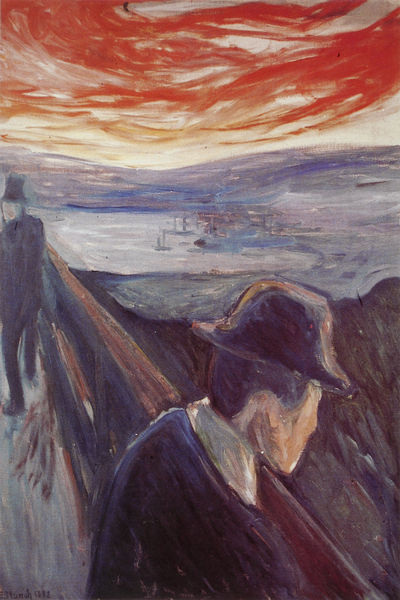
Titel: Verzweiflung
Künstler: Edvard Munch
Standort: Stockholm
Institution: Thielska Galleriet
Schlagwörter: berg, blau, dunkel, himmel, mann, meer, wasser, weiß, gelb, grün, menschen, see, stadt, ufer, braun, holz, hut, hüte, männer, orange, profil, schwarz, blick, rot, zaun, expressionismus, leute, malerei, symbolismus, zylinder, hemd, kragen, stehen, trauer, portrait, porträt, schauen, signatur, dämmerung, einsamkeit, ferne, horizont, hügel, wind, brücke, brüstung, sonne, dunkelheit, tal, schiff, schiffe, düster, ort, mast, berge, farbe, lila, sonnenuntergang, violett, hafen, anleger, masten, stille, angst, luft, duktus, melancholie, geländer, stimmung, allein, nachdenken, hemdkragen, abendrot, bucht, segelboote, impression, ortschaft, melone, denken, munch, kälte, furcht, norwegen, edvard munch, sehnsucht, spaziergänger, schrei, unheimlich, expression, edward munch, ornge, reeling, eile, expressionimus, begreifen, edvard, munck, der schrei, fremd, much, oslo, bcht, bedrohend, ohne gesicht